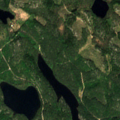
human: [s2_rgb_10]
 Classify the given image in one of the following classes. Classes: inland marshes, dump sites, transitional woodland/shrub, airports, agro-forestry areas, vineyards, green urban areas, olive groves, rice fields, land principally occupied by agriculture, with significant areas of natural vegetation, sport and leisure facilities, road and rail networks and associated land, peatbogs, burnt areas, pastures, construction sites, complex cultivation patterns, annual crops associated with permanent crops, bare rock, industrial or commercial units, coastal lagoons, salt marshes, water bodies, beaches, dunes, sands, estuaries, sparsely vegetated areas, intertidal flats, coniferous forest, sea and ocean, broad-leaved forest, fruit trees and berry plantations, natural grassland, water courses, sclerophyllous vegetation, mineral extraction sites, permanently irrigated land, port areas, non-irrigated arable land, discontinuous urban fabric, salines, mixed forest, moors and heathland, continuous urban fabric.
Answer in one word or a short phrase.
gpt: coniferous forest